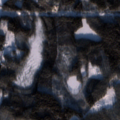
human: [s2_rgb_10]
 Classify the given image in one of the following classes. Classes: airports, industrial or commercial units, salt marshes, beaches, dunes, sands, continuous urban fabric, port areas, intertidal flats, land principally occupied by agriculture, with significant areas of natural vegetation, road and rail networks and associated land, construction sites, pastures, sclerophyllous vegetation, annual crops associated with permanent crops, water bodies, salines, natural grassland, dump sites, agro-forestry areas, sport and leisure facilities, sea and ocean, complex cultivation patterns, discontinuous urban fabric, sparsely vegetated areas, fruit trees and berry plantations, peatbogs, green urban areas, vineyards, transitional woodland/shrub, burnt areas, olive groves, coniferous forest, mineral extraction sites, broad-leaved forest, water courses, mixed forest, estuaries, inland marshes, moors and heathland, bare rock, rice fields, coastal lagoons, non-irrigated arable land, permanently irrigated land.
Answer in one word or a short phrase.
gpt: coniferous forest, mixed forest, transitional woodland/shrub